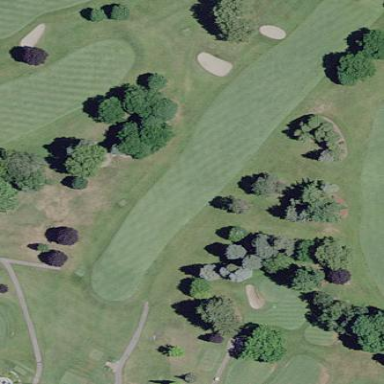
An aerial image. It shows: Golf fairway surrounded by grass.